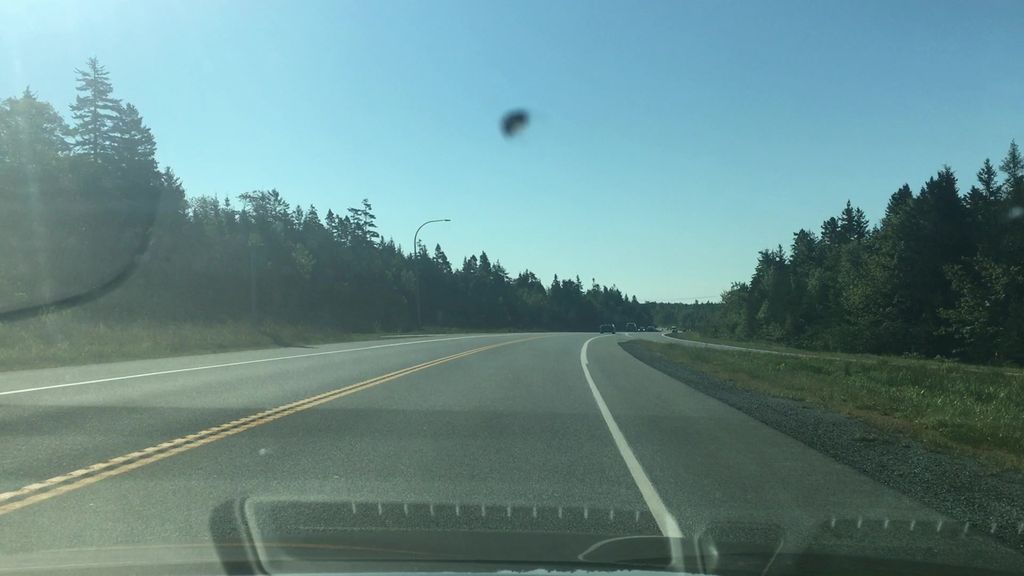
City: halifax